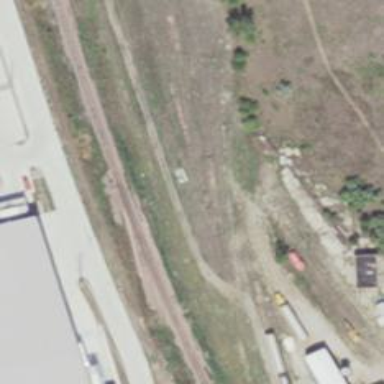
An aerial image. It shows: Railway yard used for servicing trains.